Interaction volume radius: 10 \u00c5
Interaction volume height: 25 \u00c5
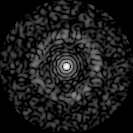
Disorder parameter: 0.8472